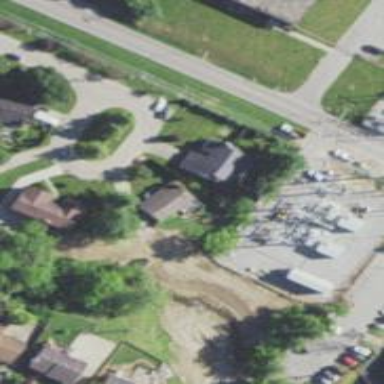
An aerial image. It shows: Power substation surrounded by fence.